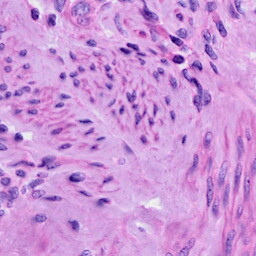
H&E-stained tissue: Cervix